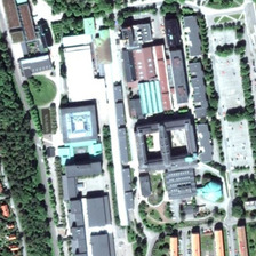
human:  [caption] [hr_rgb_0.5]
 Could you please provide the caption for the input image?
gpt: There are many buildings constituting the university life sphere.

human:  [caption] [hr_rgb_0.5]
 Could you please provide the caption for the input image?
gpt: little green dot in the middle, the school also equipped with a gym .

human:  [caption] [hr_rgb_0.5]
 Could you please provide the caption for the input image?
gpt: this is a prosperous city .

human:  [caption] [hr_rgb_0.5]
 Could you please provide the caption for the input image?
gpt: there are many cars on the road .

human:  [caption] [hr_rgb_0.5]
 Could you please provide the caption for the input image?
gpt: There are many buildings that make up the university living area.